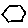
Label: hexagon